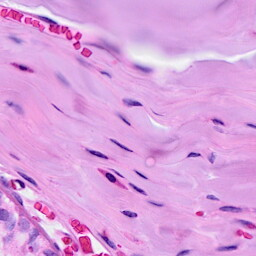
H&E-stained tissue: Breast